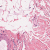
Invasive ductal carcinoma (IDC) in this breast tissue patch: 0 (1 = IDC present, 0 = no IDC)